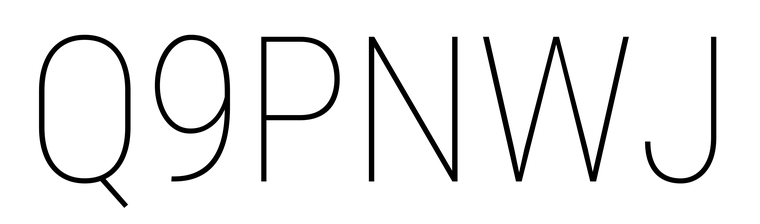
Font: Roboto_Condensed_Thin